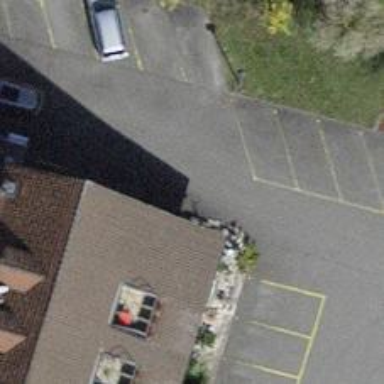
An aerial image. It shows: Parking aisle designated as service road.